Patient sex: M
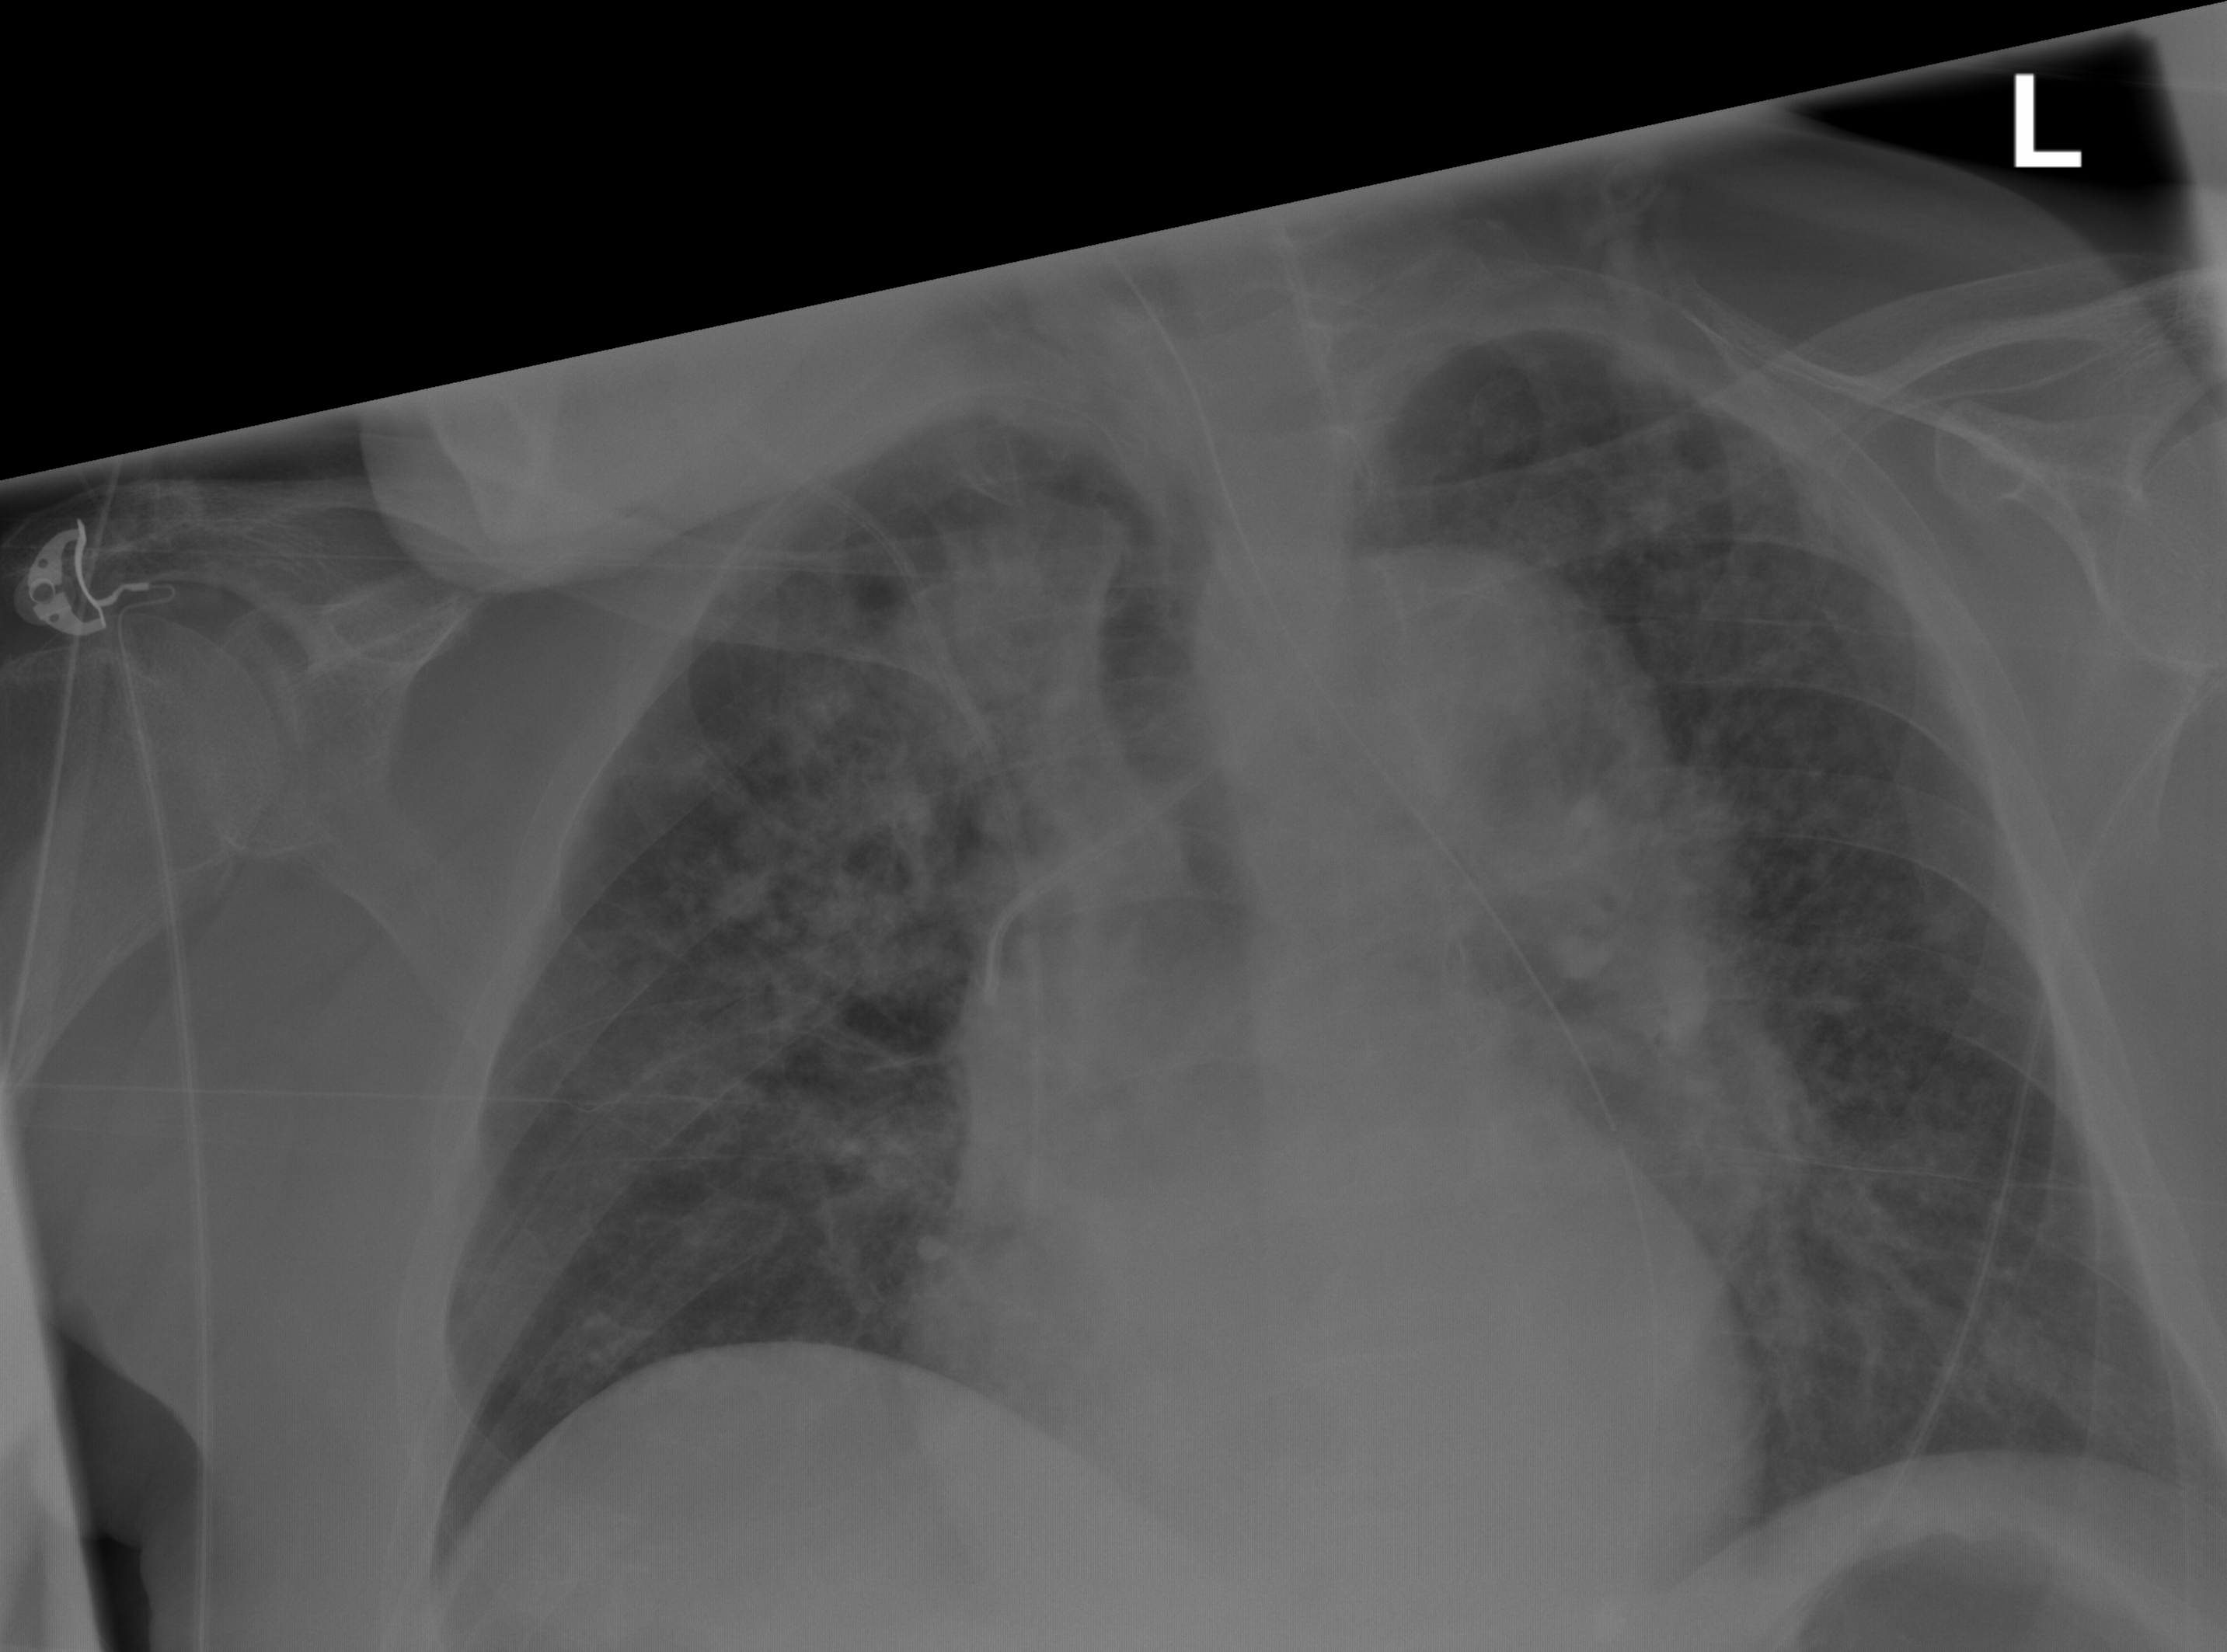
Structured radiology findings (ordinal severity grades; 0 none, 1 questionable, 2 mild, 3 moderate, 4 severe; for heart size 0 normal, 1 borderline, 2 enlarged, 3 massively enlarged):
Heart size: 0
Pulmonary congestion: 2
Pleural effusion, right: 0
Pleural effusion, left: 0
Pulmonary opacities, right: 2
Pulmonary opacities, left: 2
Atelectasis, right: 2
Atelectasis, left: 2